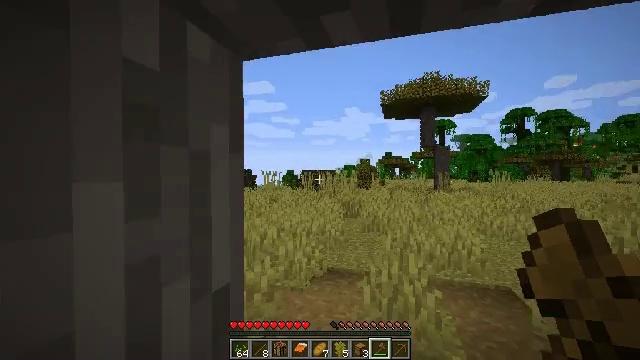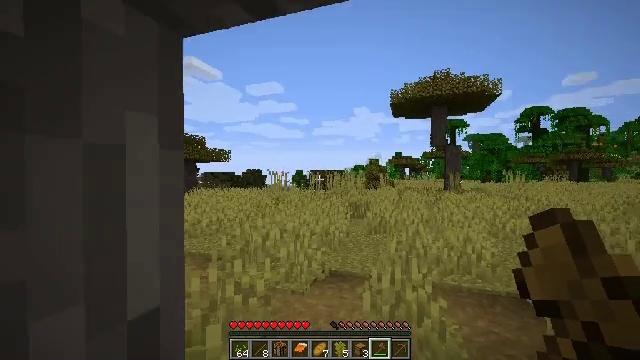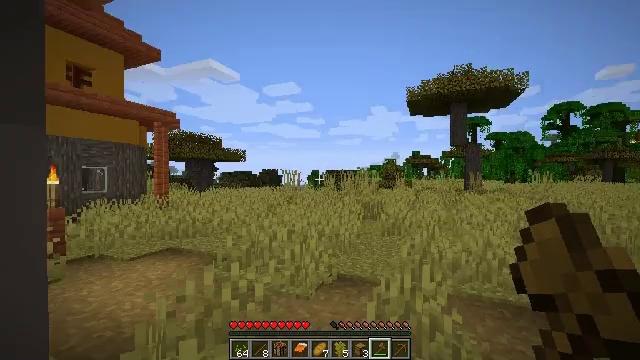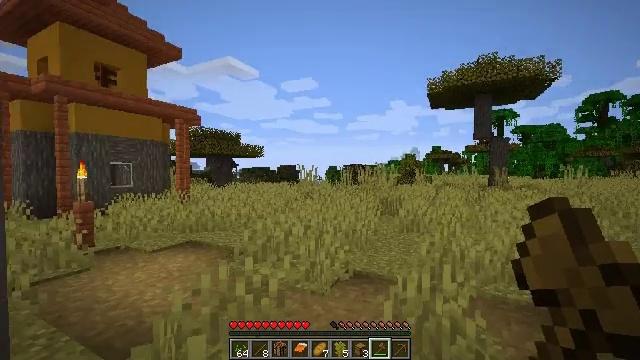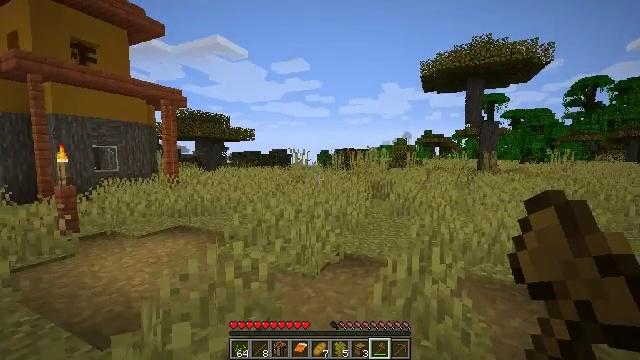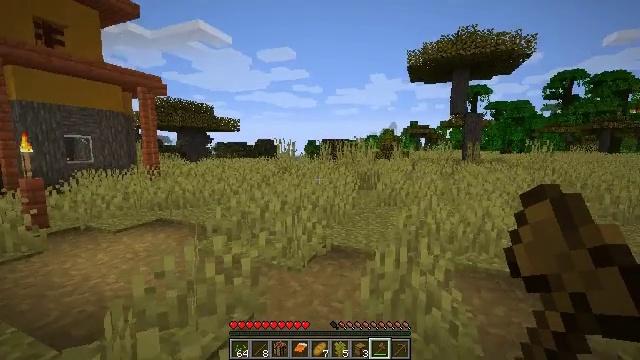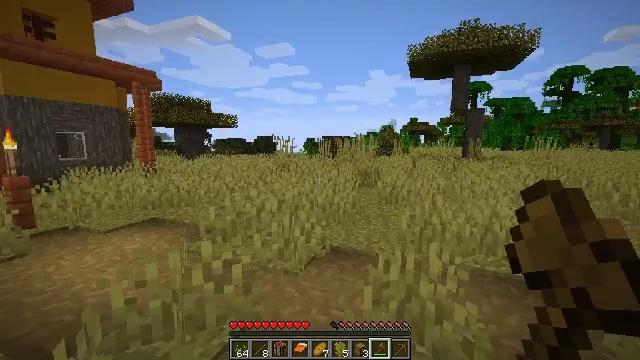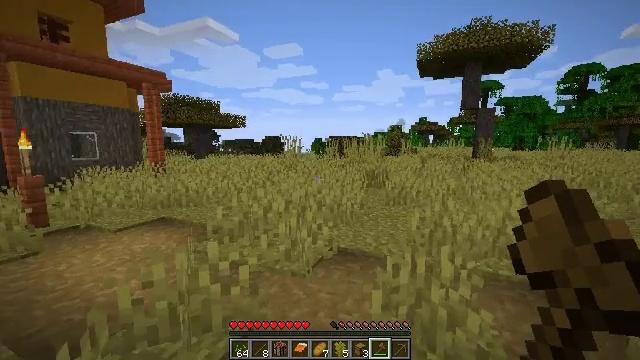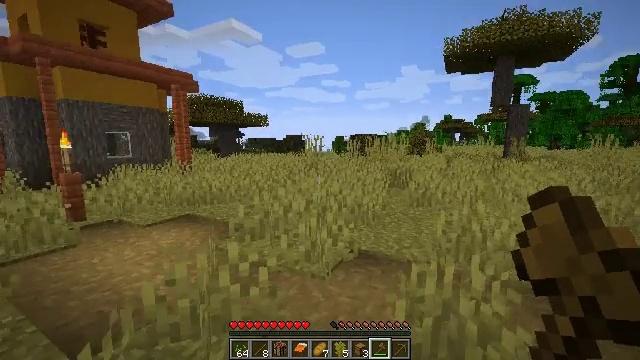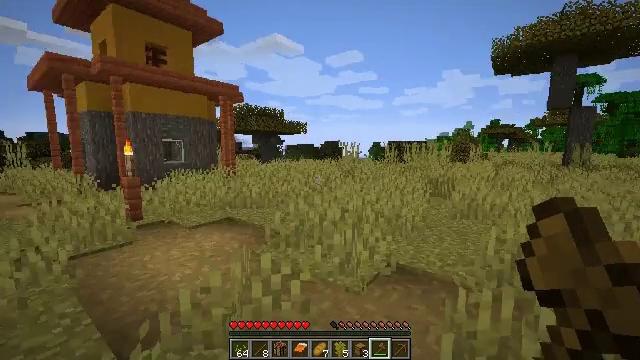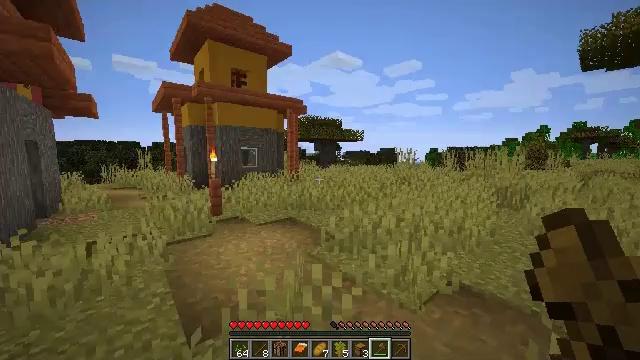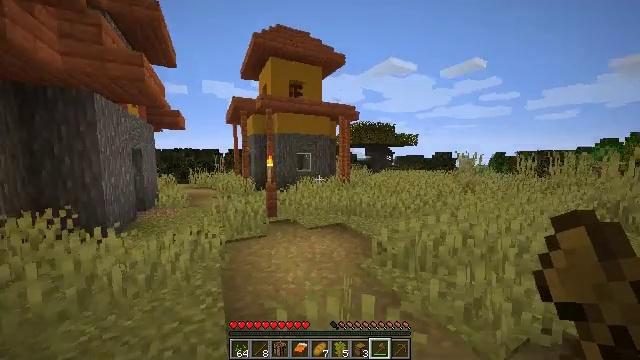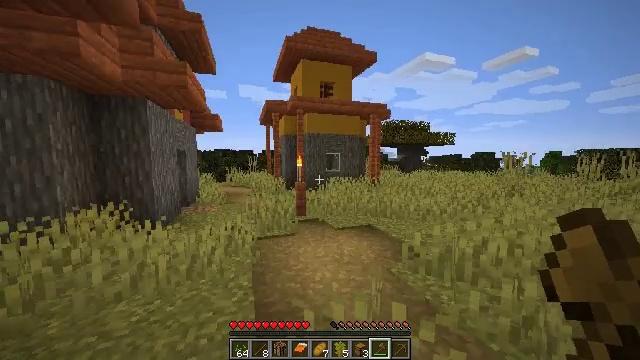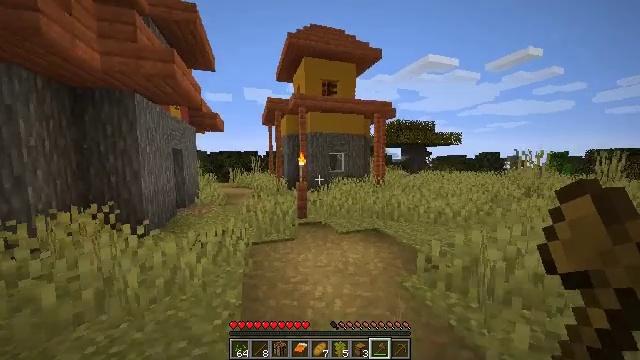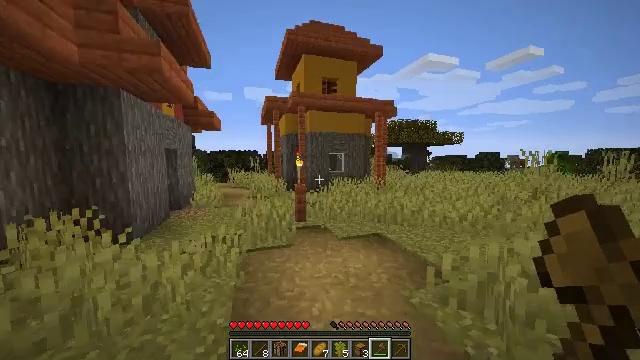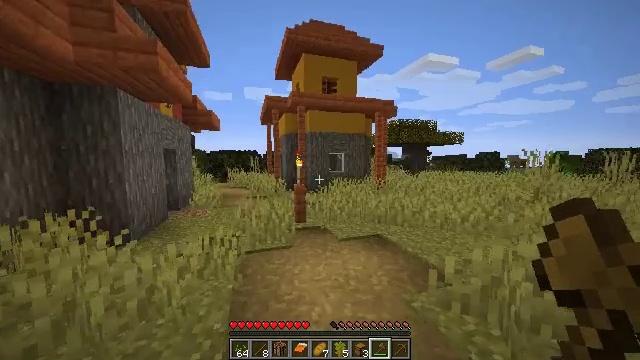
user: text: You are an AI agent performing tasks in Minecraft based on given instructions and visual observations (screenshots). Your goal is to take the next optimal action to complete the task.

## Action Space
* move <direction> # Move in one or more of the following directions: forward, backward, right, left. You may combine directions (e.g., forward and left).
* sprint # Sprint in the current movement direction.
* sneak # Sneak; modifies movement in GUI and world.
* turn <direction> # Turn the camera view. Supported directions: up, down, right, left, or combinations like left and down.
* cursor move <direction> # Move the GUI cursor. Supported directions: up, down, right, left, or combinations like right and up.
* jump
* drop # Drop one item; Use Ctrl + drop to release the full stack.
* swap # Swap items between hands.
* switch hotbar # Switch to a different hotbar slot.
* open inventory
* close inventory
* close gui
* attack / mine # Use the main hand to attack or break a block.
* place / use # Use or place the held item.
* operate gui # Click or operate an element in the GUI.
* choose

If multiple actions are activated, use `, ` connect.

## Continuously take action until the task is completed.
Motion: motion action
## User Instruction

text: Retrieve the brewing stand by breaking it.
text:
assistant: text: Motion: move forward and move right, turn left
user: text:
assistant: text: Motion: move right, turn left
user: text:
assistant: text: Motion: turn left and down
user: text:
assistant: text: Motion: move forward, turn right and down
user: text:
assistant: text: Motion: move forward, turn right and down
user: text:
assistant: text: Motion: no_op
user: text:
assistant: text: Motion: turn left
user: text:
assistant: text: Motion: move forward, turn left
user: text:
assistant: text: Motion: move forward, turn left and up
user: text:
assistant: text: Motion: move forward, turn left
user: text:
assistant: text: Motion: move forward, turn left
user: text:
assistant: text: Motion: move forward, turn left
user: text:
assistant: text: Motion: move forward, turn left
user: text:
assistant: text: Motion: move forward
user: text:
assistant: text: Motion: move forward
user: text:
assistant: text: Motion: move forward
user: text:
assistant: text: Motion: move forward
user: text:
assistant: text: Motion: move forward, turn left
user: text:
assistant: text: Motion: move forward, turn left
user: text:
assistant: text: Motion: move forward, turn left
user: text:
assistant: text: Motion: move forward, turn left
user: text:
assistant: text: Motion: move forward, turn left
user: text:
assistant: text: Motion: move forward
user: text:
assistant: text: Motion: move forward and move right
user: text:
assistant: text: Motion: move forward and move right
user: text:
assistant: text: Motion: move forward and move right, turn left
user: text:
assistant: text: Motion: move forward and move right, turn left and up
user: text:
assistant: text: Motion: move forward and move right, turn left and down
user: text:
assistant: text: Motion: move forward and move right
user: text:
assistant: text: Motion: move forward